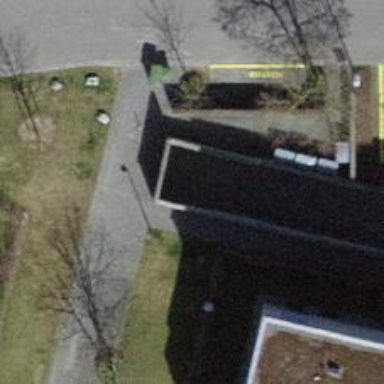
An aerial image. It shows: Parking entrance.